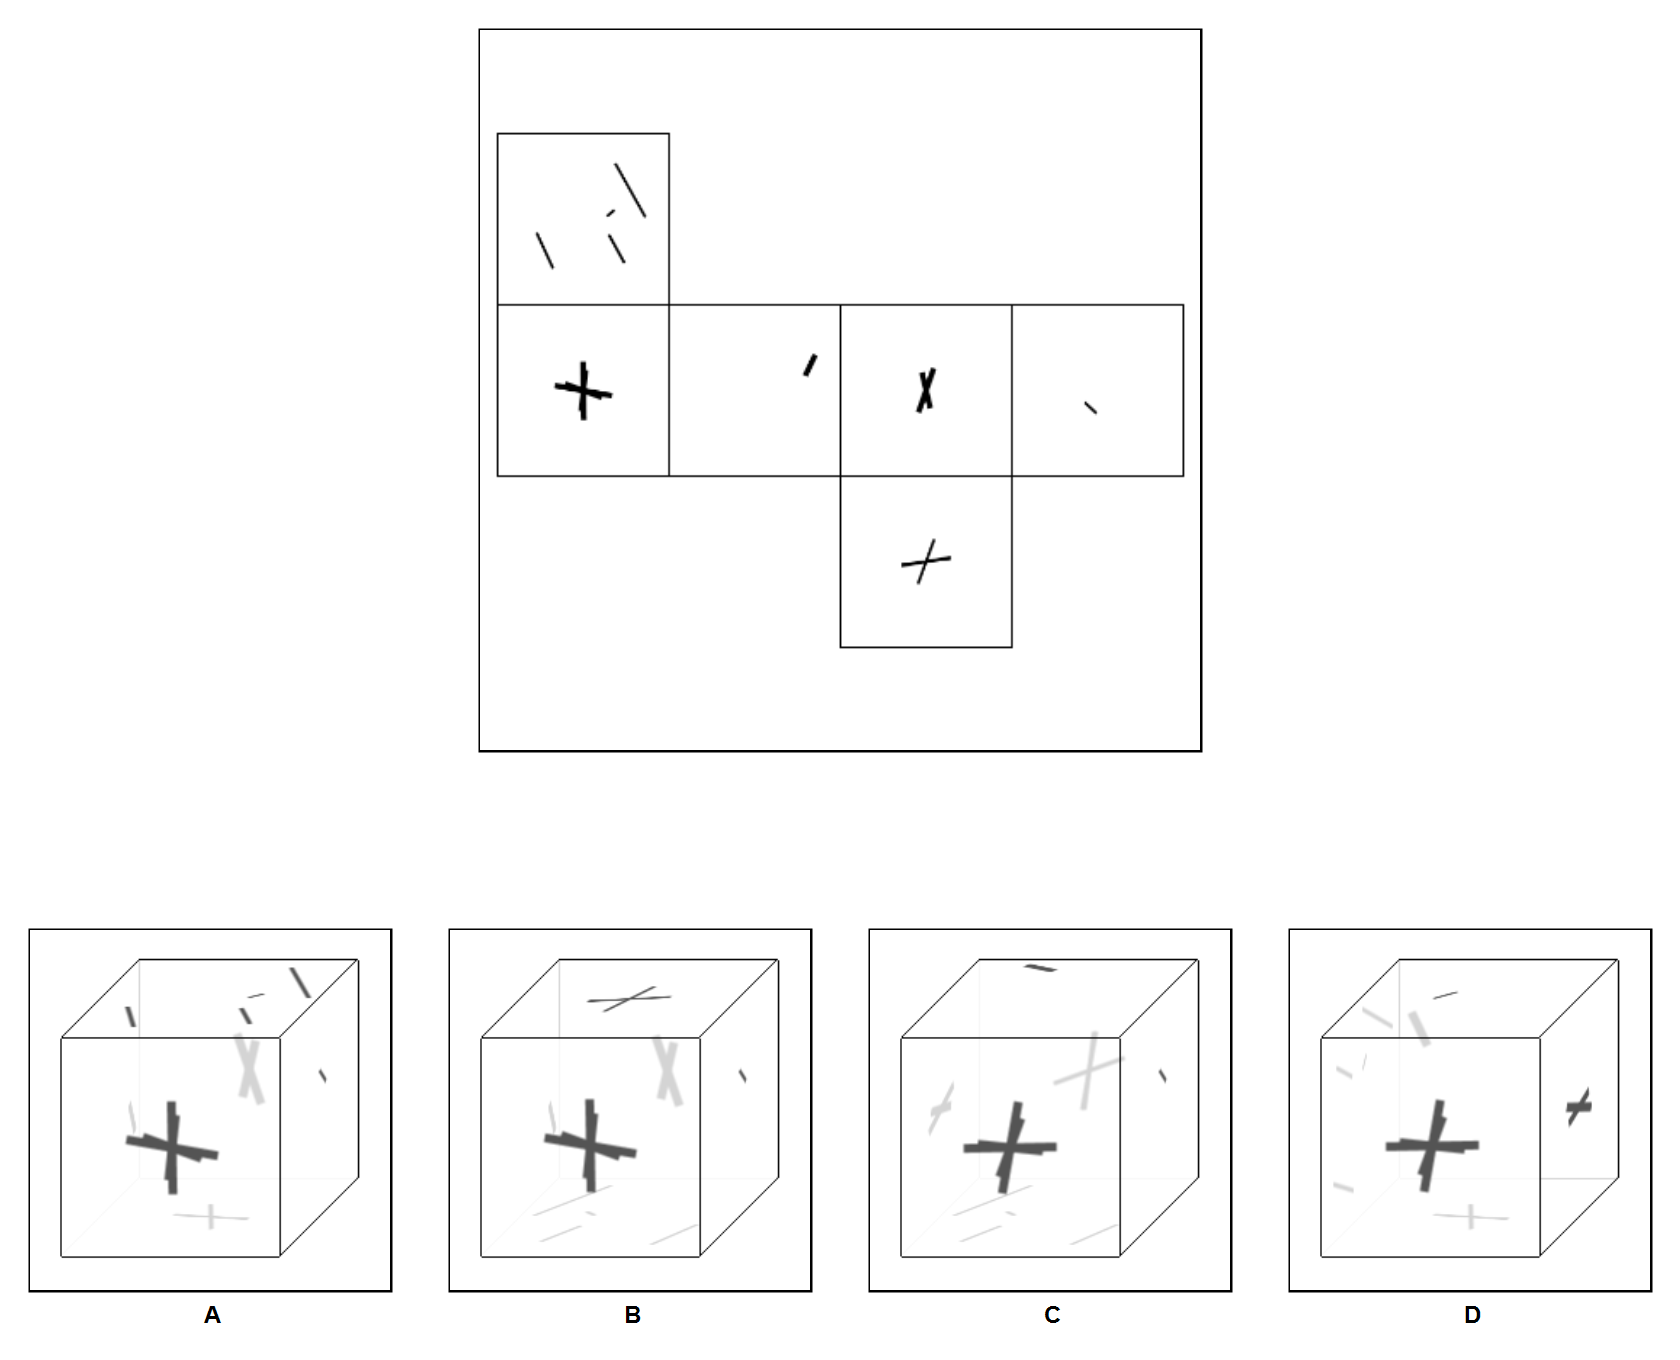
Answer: B